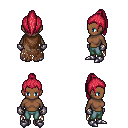
a pixel art fantasy rpg character, female body template, human, dark skin, brown tattered cape, teal pants, ruby red long topknot hairstyle, metal gloves, metal boots, four views (front, back, left, right), 2x2 character sprite sheet, small pixel art, hard edges, no anti-aliasing